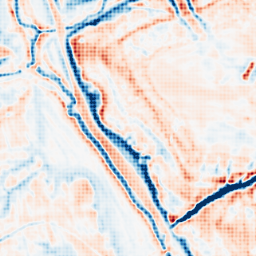
Category: multiscale
Decomposition family: dog
Decomposition parameters: sigma_low: 1
sigma_high: 5
Upsampling method: sinc_hamming
Upsampling parameters: scale: 8
kernel_size: 8
Upsampling scale: 8